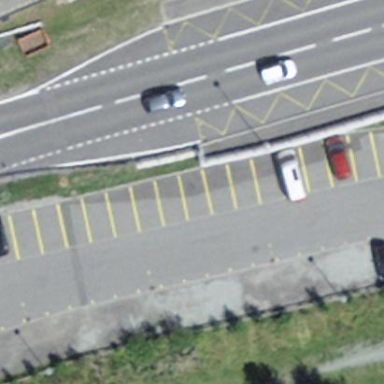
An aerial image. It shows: Parking area with surface.